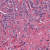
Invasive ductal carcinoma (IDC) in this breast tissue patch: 1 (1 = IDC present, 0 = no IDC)